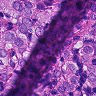
Metastatic tissue present: yes